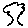
Label: tree